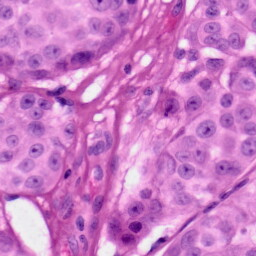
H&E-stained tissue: Skin